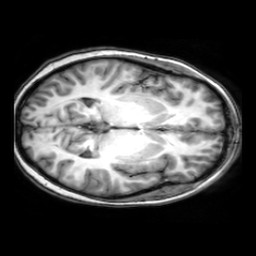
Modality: T1w
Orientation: axial
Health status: healthy
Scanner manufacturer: philips
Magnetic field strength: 3 T
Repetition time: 0.00769 s
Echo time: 0.0035 s